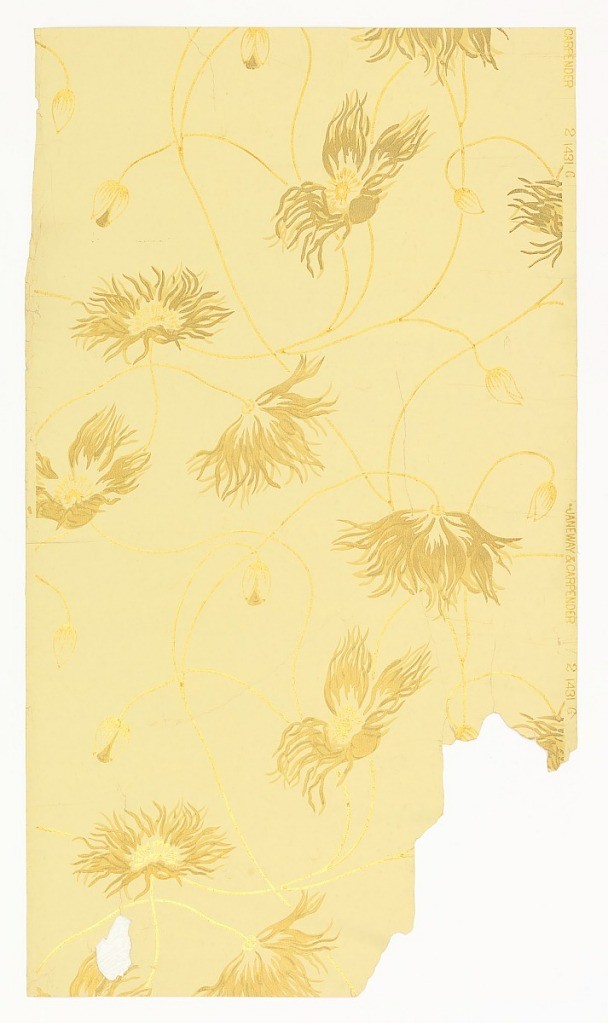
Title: ceiling paper
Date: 1895–1905
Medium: Machine-printed
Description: Cream background with gold flower pattern.